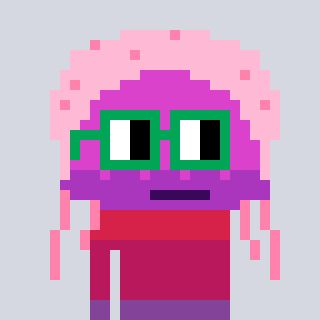
a pixel art character with square green glasses, a jellyfish-shaped head and a peachy-colored body on a cool background